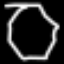
Label: octagon